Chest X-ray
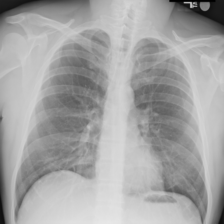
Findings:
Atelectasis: negative
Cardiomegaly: negative
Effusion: negative
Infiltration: negative
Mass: negative
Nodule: negative
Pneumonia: negative
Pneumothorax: negative
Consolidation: negative
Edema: negative
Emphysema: negative
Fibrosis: negative
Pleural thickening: negative
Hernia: negative